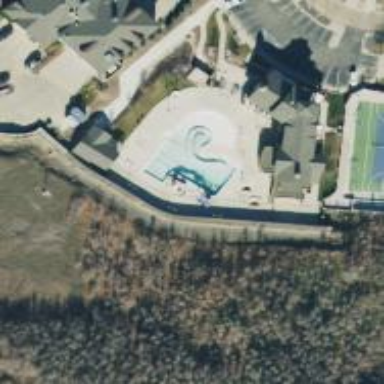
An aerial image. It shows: Water slide attraction.